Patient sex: M
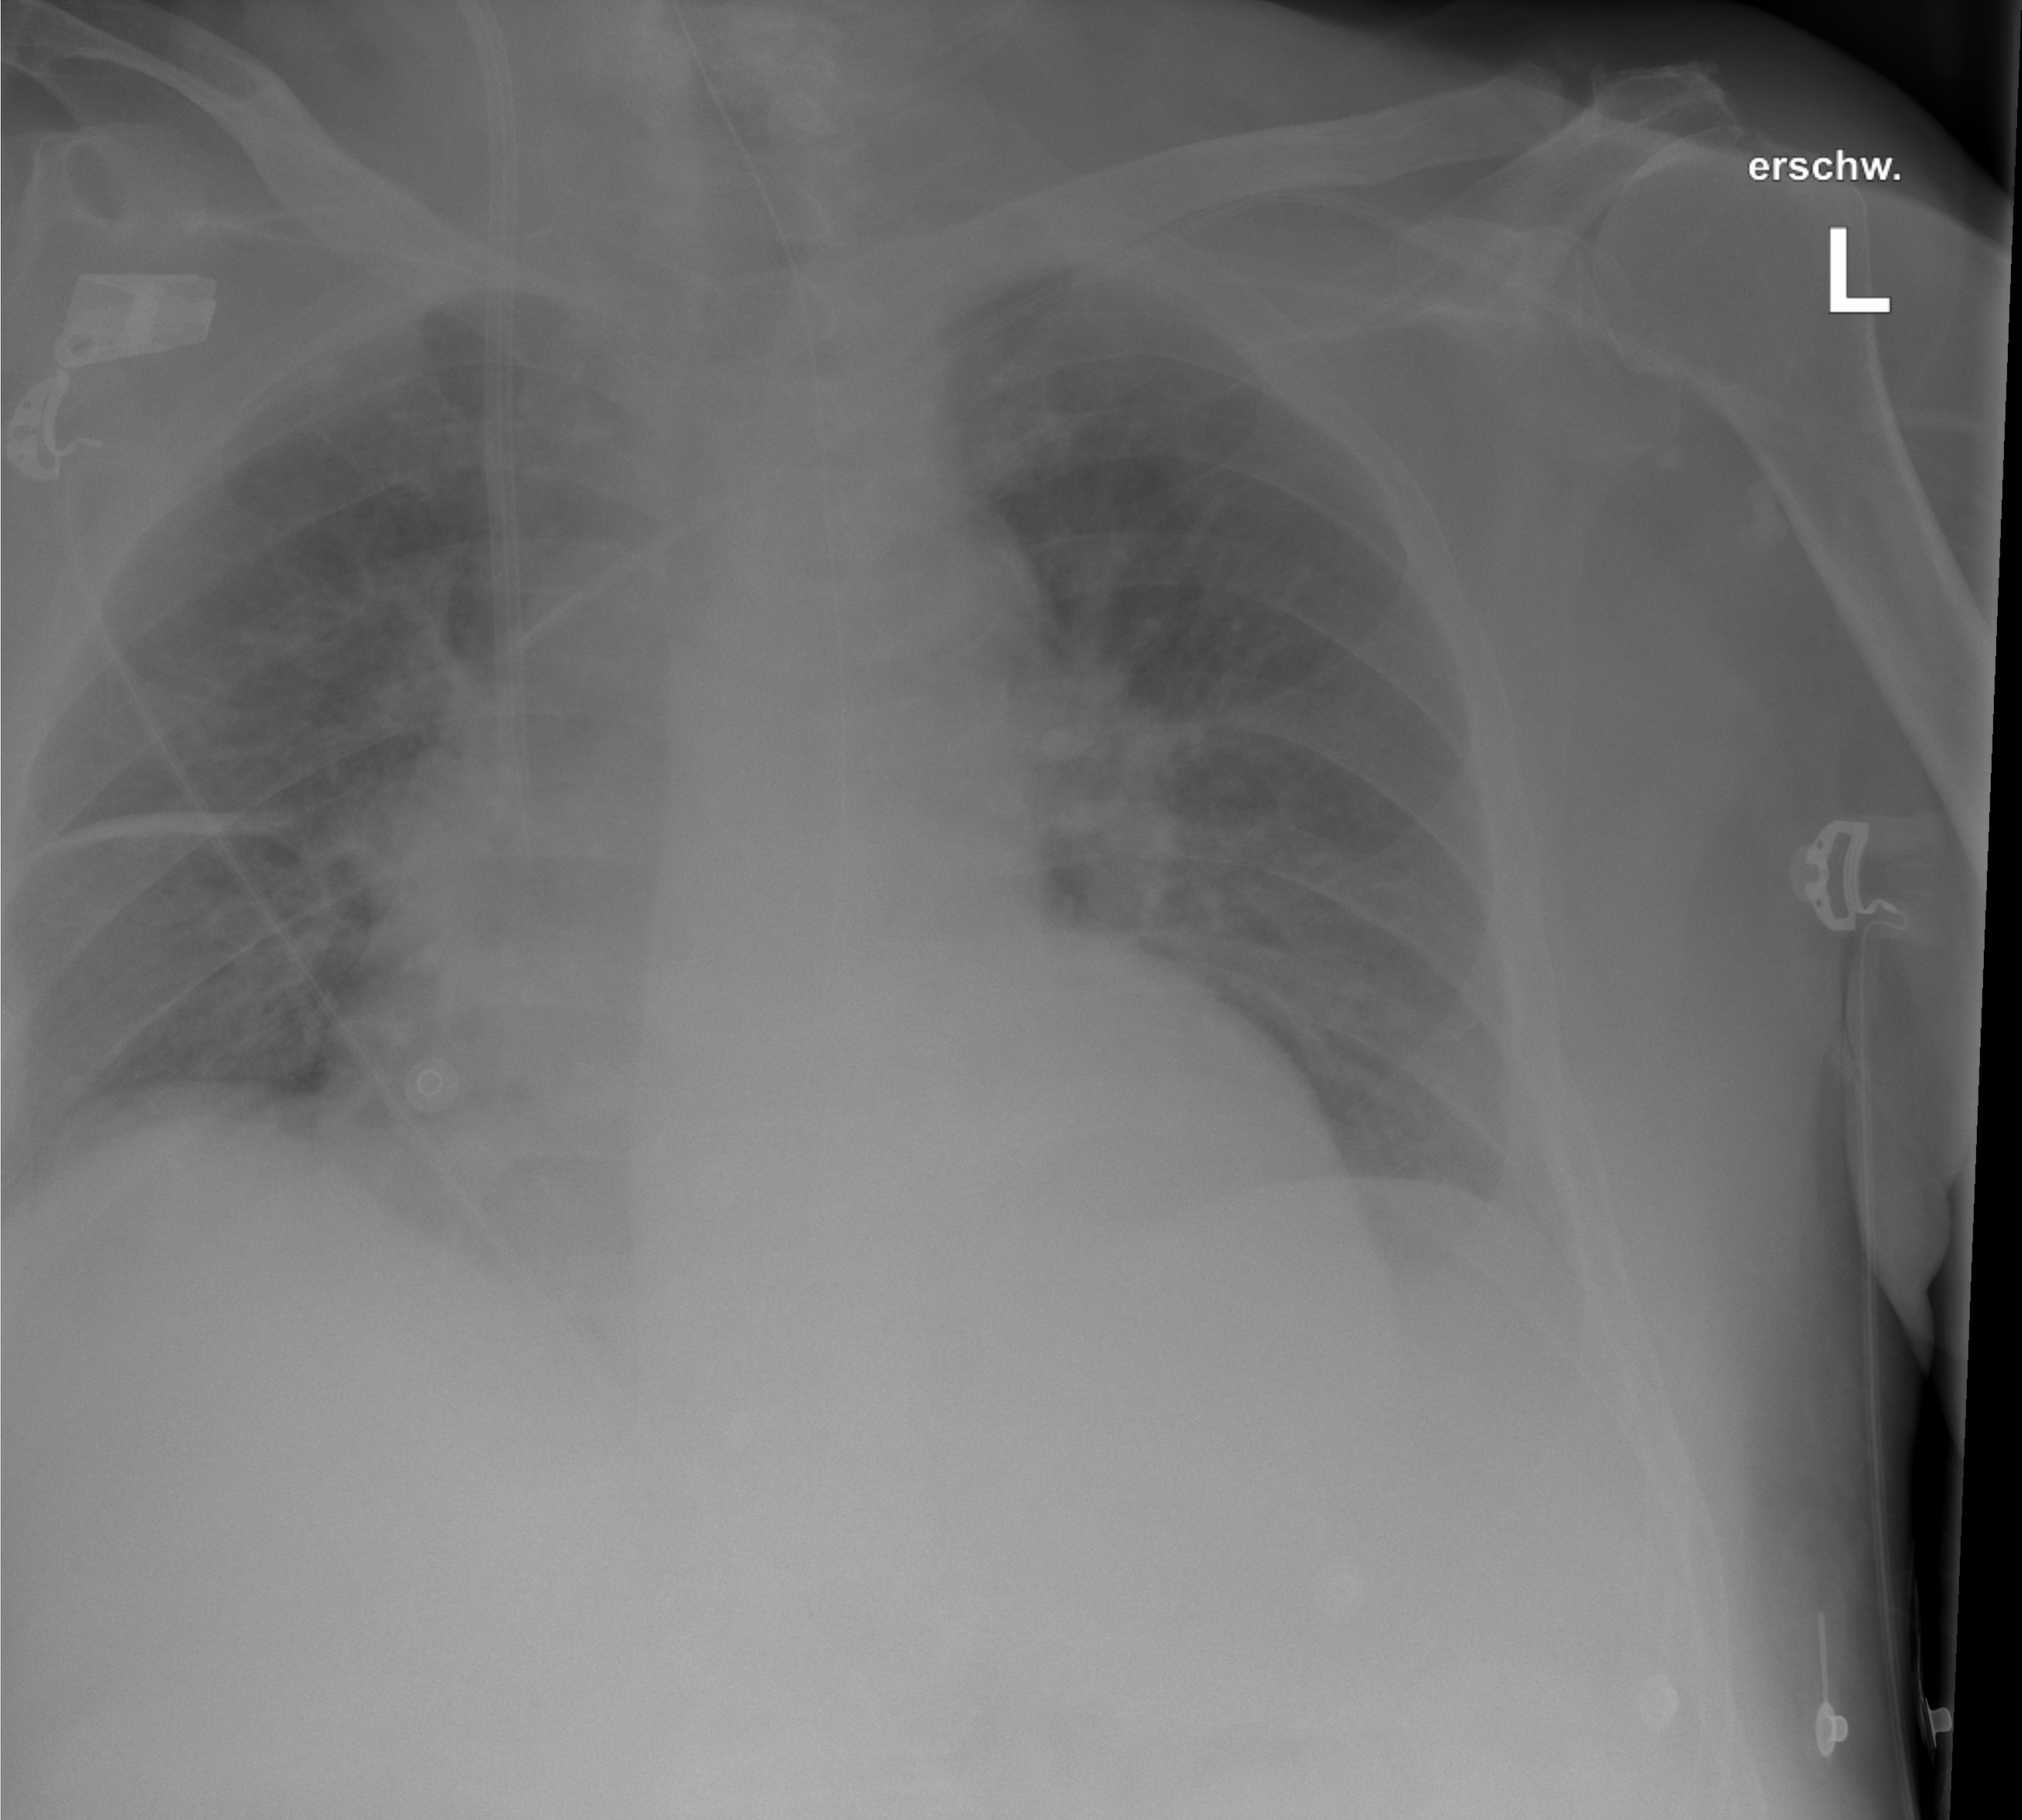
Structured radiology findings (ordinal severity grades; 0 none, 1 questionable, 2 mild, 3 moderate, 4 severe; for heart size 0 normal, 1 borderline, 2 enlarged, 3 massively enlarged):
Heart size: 2
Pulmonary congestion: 2
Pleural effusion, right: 0
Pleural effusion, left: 2
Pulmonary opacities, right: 0
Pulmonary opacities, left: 0
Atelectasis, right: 2
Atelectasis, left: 0